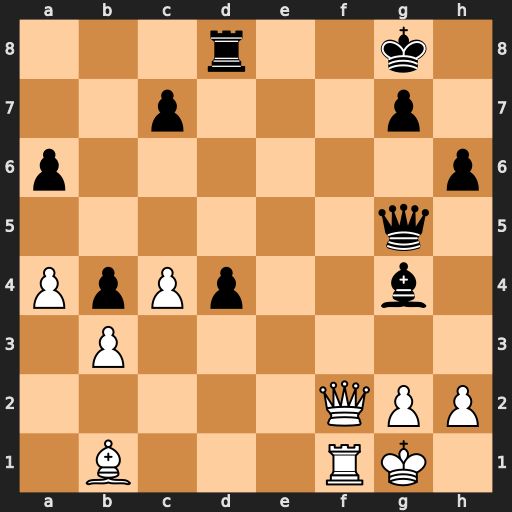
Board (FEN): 3r2k1/2p3p1/p6p/6q1/PpPp2b1/1P6/5QPP/1B3RK1
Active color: w
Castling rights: -
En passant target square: -
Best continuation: Qf7+ Kh8 Qf8+ Rxf8 Rxf8#